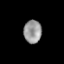
Tissue: lung
Cell type: Endothelial cells
Senescence score: 0.6607
Nuclear area (px): 403
Mean DAPI intensity: 151.481